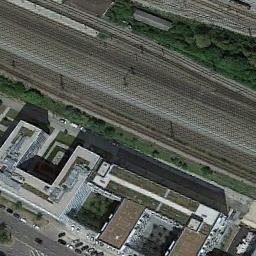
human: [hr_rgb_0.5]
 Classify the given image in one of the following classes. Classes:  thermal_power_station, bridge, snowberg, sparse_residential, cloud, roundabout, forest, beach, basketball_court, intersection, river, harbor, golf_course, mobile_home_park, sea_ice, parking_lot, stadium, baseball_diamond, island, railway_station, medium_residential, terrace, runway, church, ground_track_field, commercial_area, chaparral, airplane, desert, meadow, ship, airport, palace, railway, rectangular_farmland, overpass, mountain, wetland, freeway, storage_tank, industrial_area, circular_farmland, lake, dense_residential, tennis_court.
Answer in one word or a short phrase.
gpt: railway